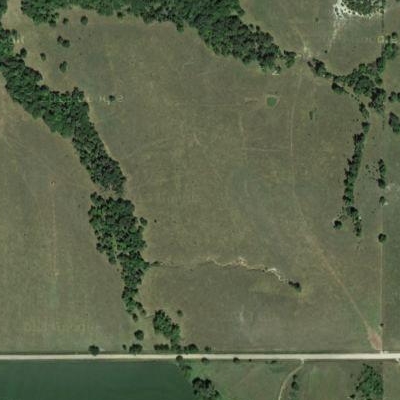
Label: aGrass